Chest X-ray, PA view. Patient: 79 years old, sex M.
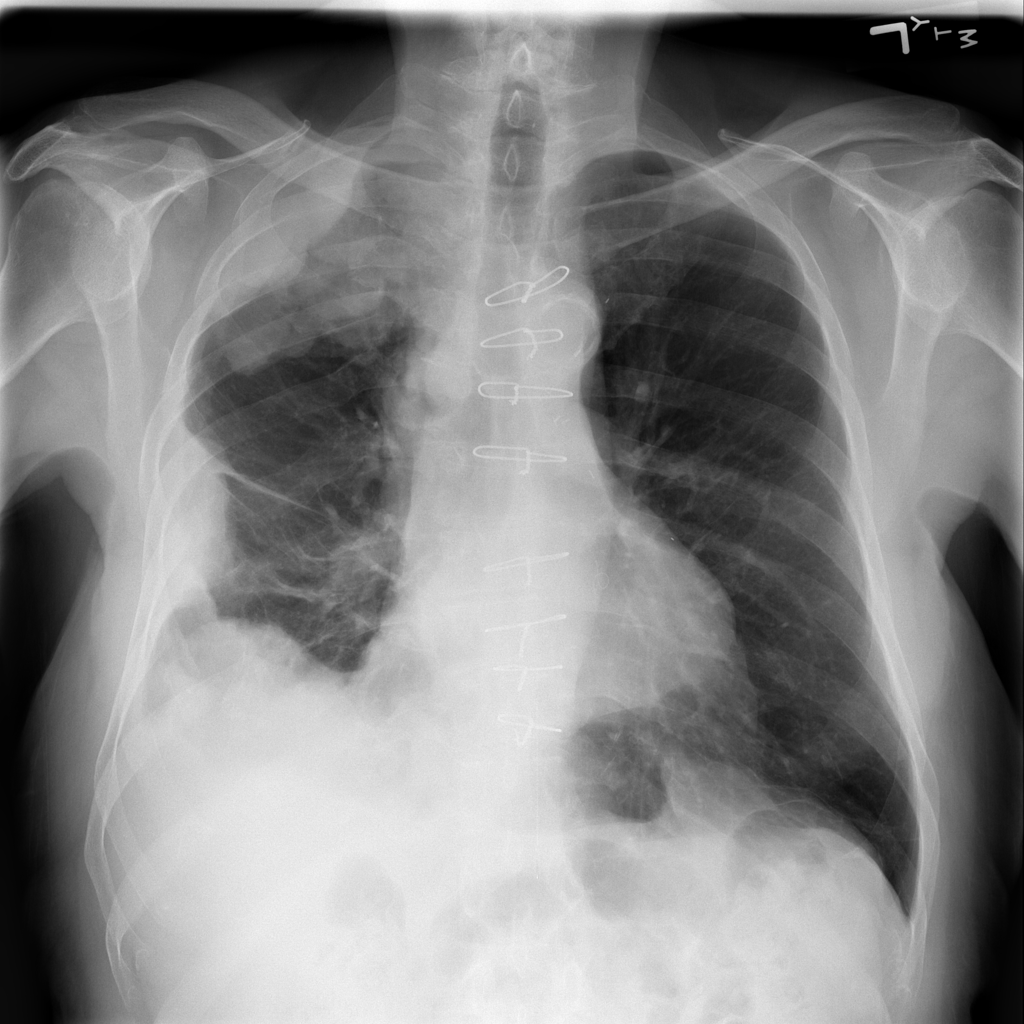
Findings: Consolidation, Mass